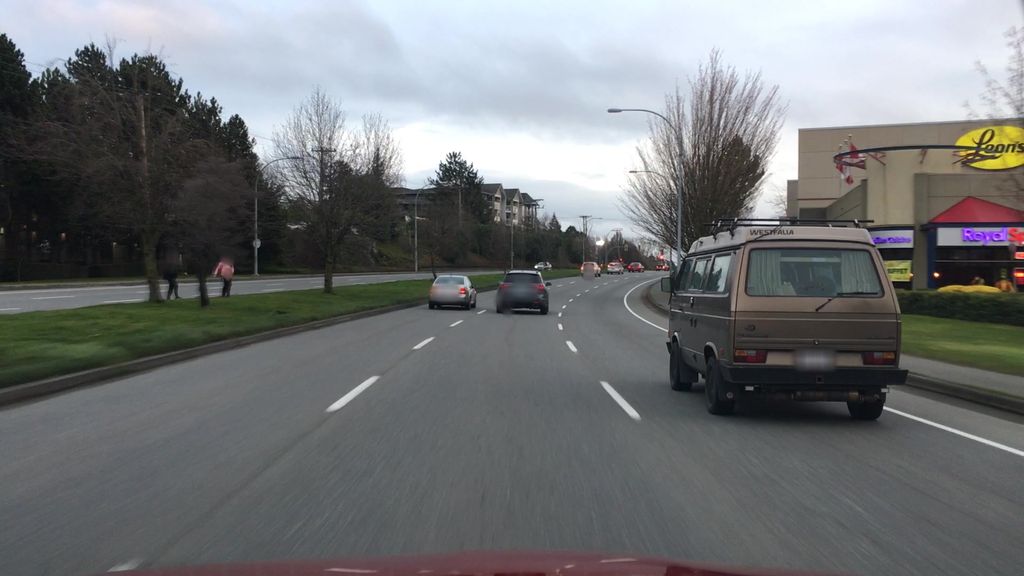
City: victoria